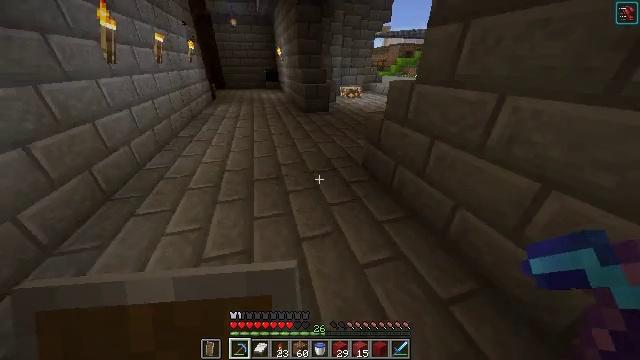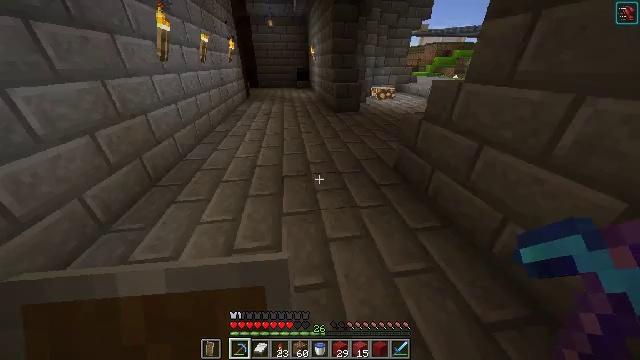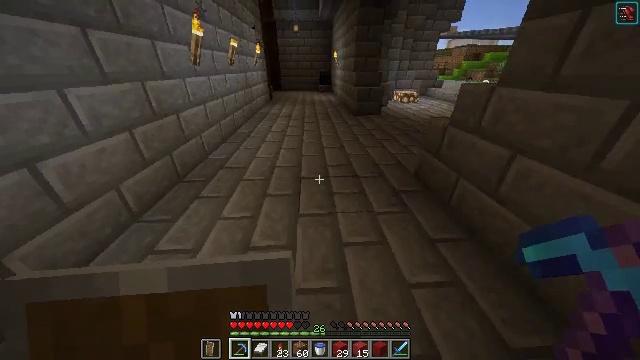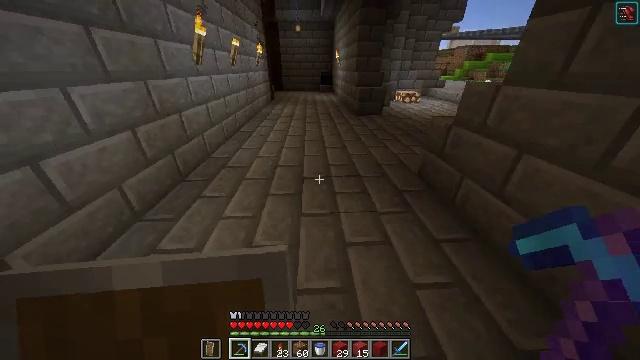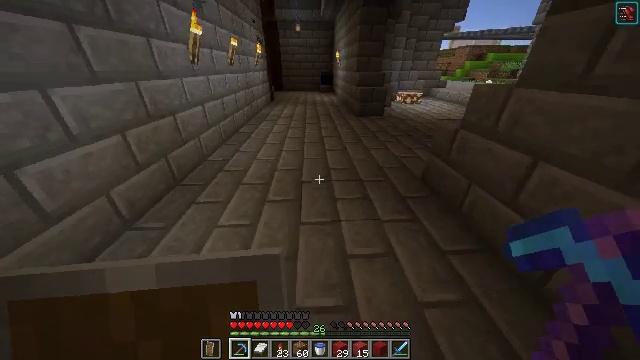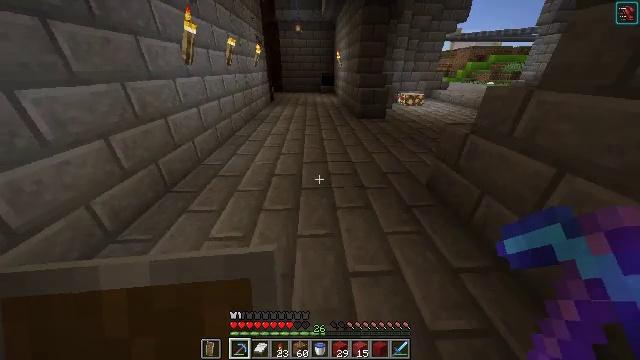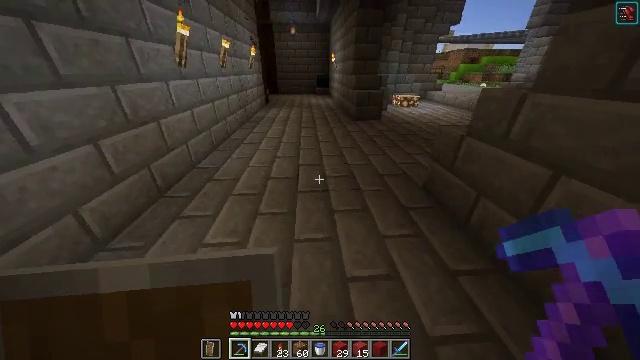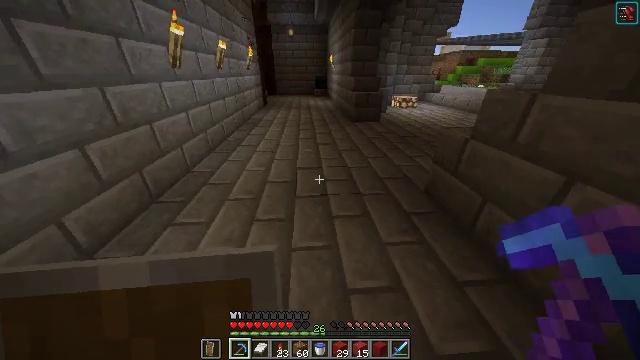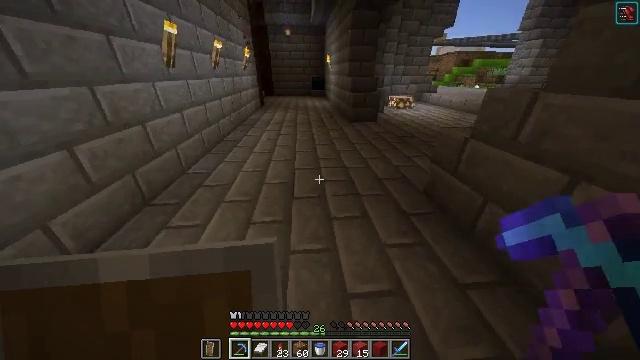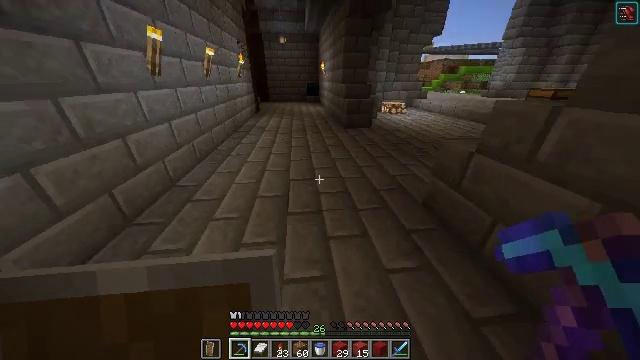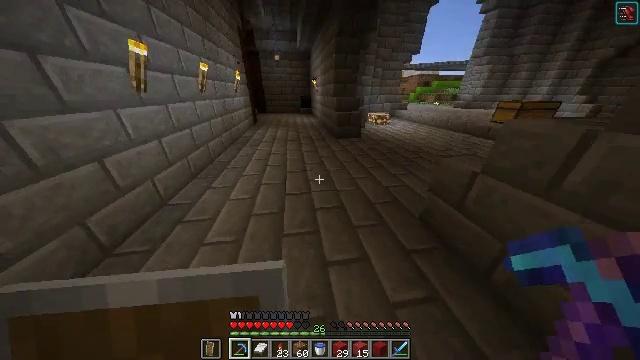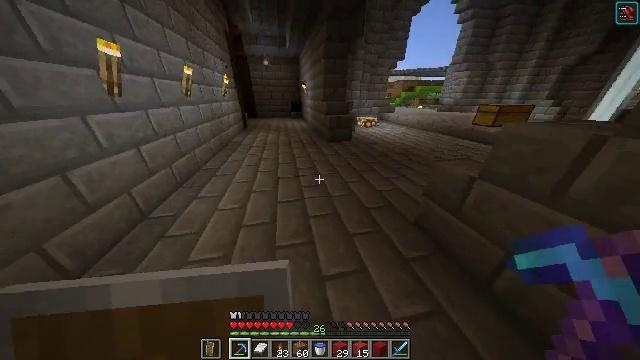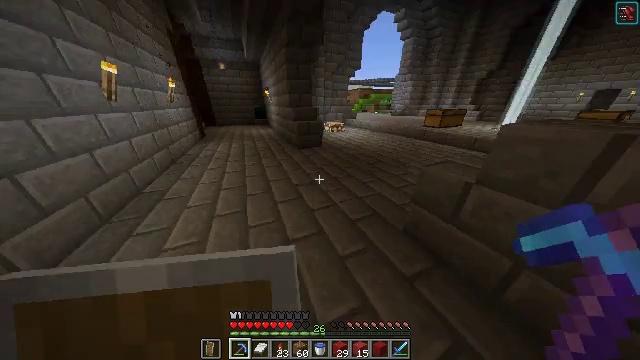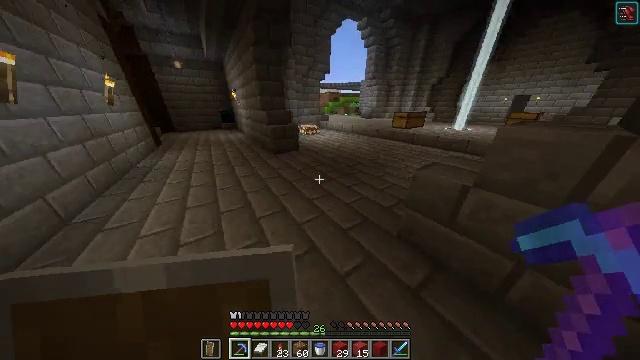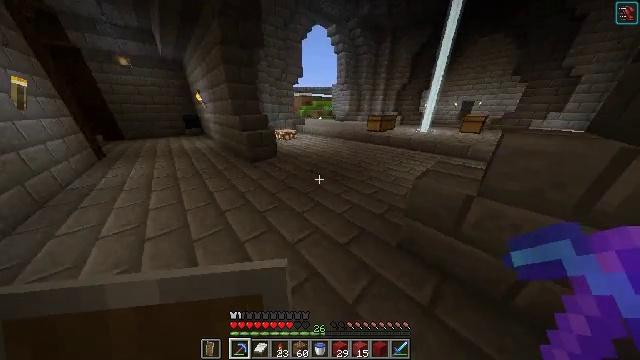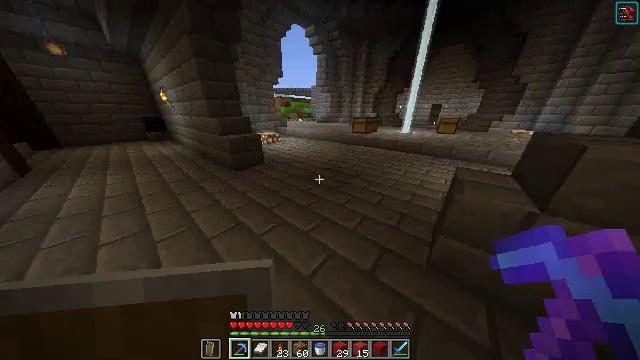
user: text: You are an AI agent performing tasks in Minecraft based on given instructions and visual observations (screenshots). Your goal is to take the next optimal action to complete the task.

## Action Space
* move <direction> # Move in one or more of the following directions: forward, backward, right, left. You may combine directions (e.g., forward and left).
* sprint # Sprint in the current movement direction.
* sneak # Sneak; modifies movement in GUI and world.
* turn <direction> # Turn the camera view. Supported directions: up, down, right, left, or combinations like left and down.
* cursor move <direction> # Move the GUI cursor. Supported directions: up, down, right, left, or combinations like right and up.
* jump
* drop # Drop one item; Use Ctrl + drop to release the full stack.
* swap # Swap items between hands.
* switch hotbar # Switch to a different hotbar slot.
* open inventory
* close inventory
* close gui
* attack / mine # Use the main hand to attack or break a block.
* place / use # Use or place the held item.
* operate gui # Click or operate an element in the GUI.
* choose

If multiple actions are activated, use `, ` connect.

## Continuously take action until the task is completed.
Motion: motion action
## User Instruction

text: Take blue dye and craft blue concrete powder.
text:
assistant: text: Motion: turn left
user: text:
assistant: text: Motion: turn left
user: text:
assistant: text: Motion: no_op
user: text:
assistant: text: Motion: move forward
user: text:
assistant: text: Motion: move forward
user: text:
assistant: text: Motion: turn right
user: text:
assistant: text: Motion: no_op
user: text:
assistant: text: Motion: move forward
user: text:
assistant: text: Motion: move forward, turn right
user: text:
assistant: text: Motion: move forward, turn right
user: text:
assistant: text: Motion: move forward, turn right
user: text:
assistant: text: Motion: move forward and move left, turn right
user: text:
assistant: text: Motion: move forward and move left, turn right
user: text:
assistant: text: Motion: move forward and move left, turn right and up
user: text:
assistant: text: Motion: move forward and move left, turn right
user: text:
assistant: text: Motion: move forward and move left, turn right
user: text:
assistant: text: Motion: move forward, turn right
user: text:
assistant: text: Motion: move forward, turn right
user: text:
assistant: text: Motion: move forward and move left, turn right
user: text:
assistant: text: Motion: move forward and move left, turn right
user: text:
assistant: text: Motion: move forward
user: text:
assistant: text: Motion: move forward
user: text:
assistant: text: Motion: move forward, turn left
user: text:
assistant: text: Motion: move forward, turn left
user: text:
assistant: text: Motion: move forward
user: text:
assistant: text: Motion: move forward, turn left
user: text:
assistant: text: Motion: move forward
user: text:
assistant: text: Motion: move forward
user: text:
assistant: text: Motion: move forward, turn left
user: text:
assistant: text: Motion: move forward, turn left